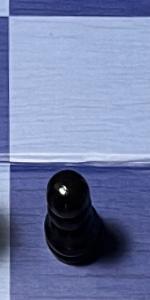
Label: Pawn_Black